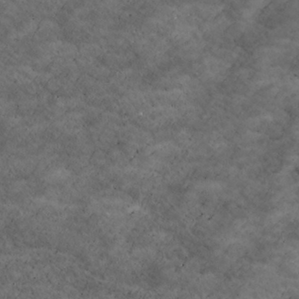
Label: non_frost